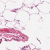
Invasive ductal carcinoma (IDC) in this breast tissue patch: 0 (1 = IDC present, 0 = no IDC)